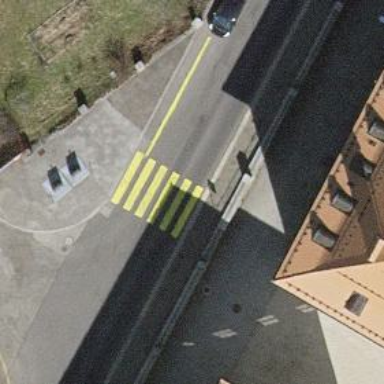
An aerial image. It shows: Zebra crossing on the road.